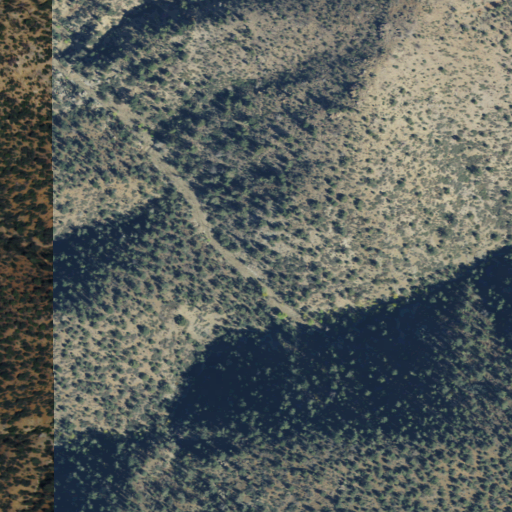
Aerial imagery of valley in Nevada named Doe Canyon containing evergreen forest, shrub, and grassland